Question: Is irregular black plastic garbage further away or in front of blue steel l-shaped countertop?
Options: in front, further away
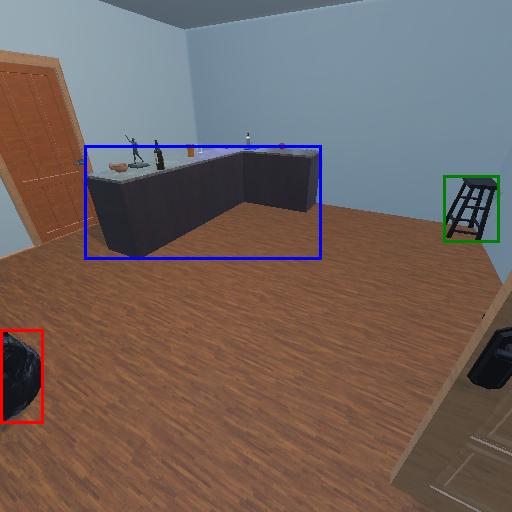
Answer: in front